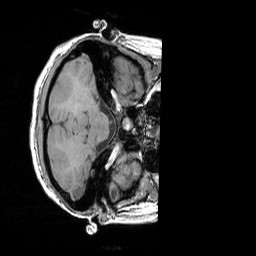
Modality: T1w
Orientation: axial